Interaction volume radius: 10 \u00c5
Interaction volume height: 40 \u00c5
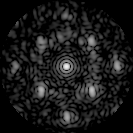
Disorder parameter: 0.4062